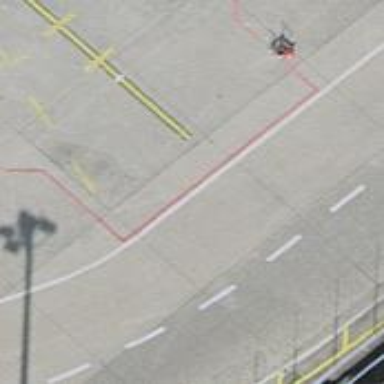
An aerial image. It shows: Airport parking position.